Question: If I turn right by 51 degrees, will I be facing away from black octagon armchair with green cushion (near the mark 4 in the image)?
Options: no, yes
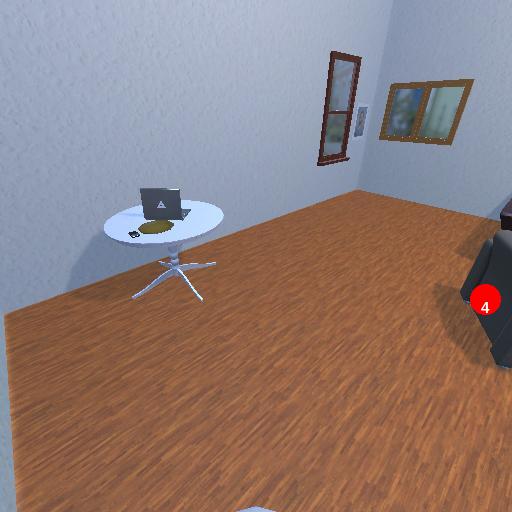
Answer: no